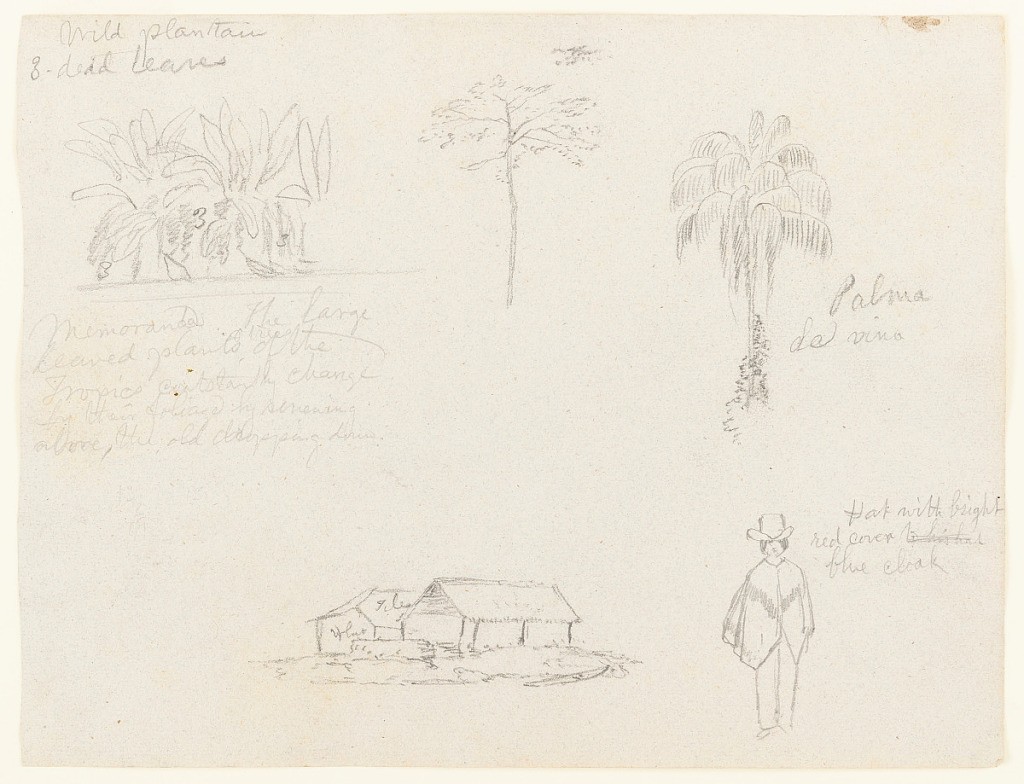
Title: Botanical Sketches, South America
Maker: Frederic Edwin Church, American, 1826–1900
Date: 1853 or 1857
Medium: Graphite on gray wove paper
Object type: Drawing
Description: Botanical, architecture, and figure sketches of various scenes in South America, either Colombia or Ecuador. Plantain plants visible in upper left corner, with a tall, slim tree beside at right. In upper right corner, vines climb a palm tree. Below, at center, a sketch of a tile-roofed domestic structure with a man wearing a hat and poncho at right.